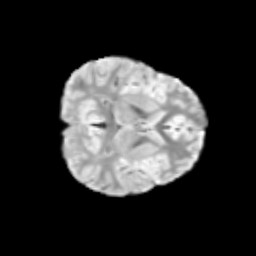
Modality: T2w
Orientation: axial
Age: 10
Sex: male
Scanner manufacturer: siemens
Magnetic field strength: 3 T
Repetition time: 3.8 s
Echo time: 0.07 s